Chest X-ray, PA view. Patient: 24 years old, sex M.
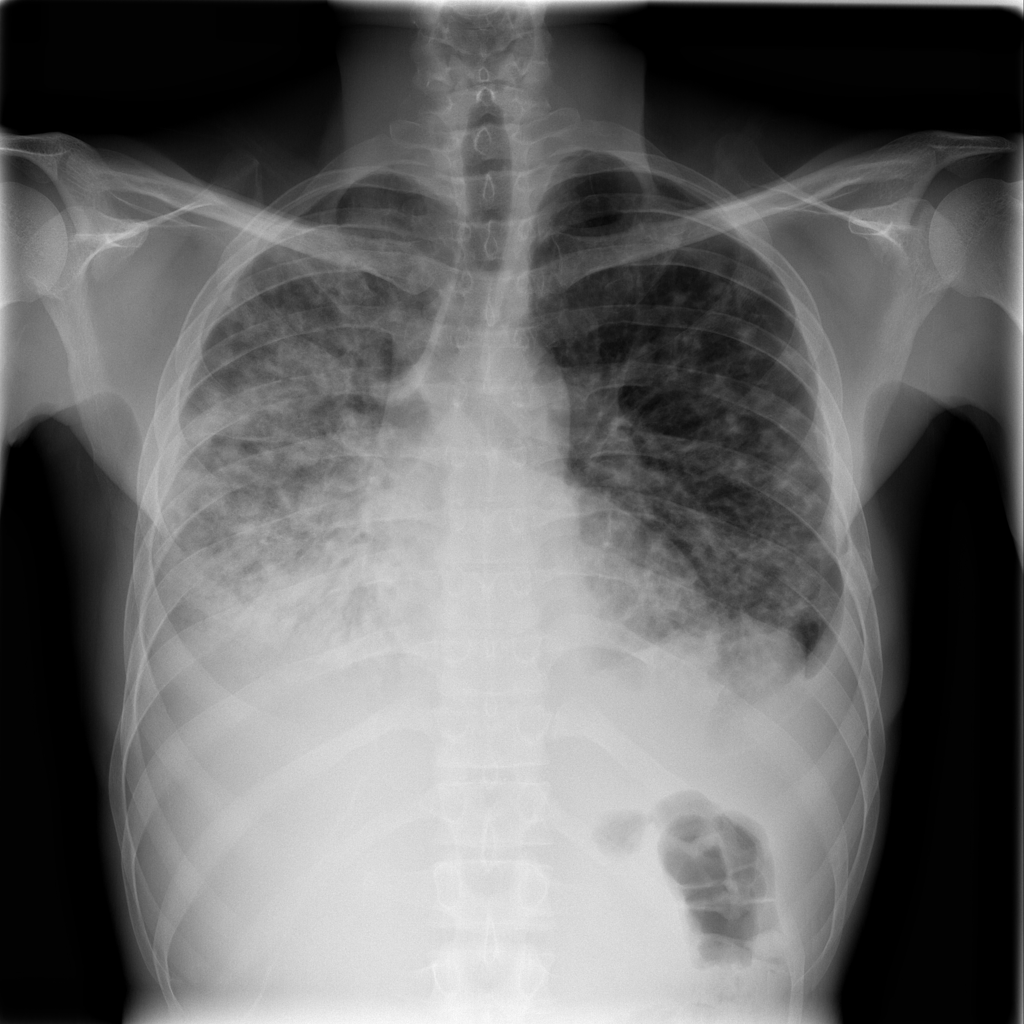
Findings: Effusion, Infiltration